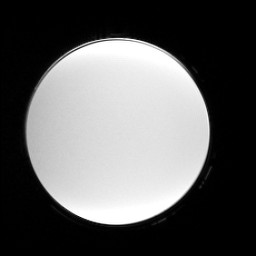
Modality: T1w
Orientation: coronal
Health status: healthy
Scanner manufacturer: siemens
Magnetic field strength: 3 T
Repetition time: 2.3 s
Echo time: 0.00287 s